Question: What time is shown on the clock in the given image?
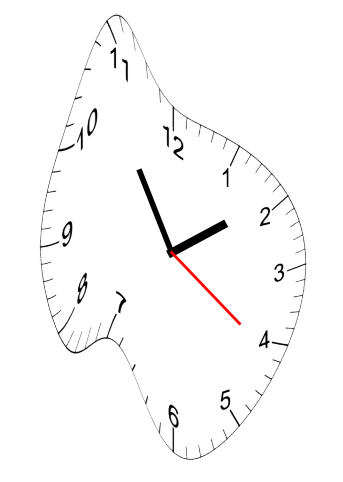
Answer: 01:54:21